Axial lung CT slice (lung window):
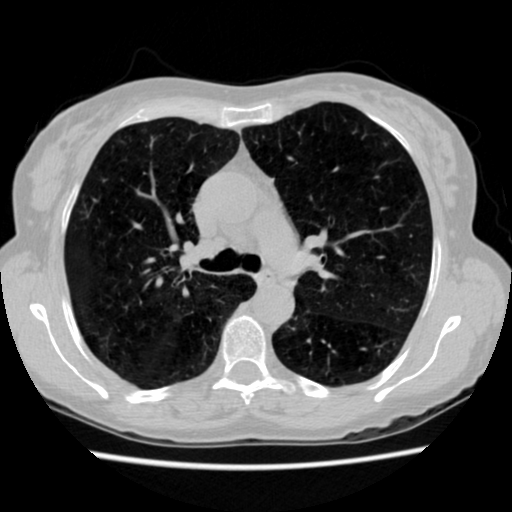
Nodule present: no